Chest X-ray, AP view. Patient: 31 years old, sex M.
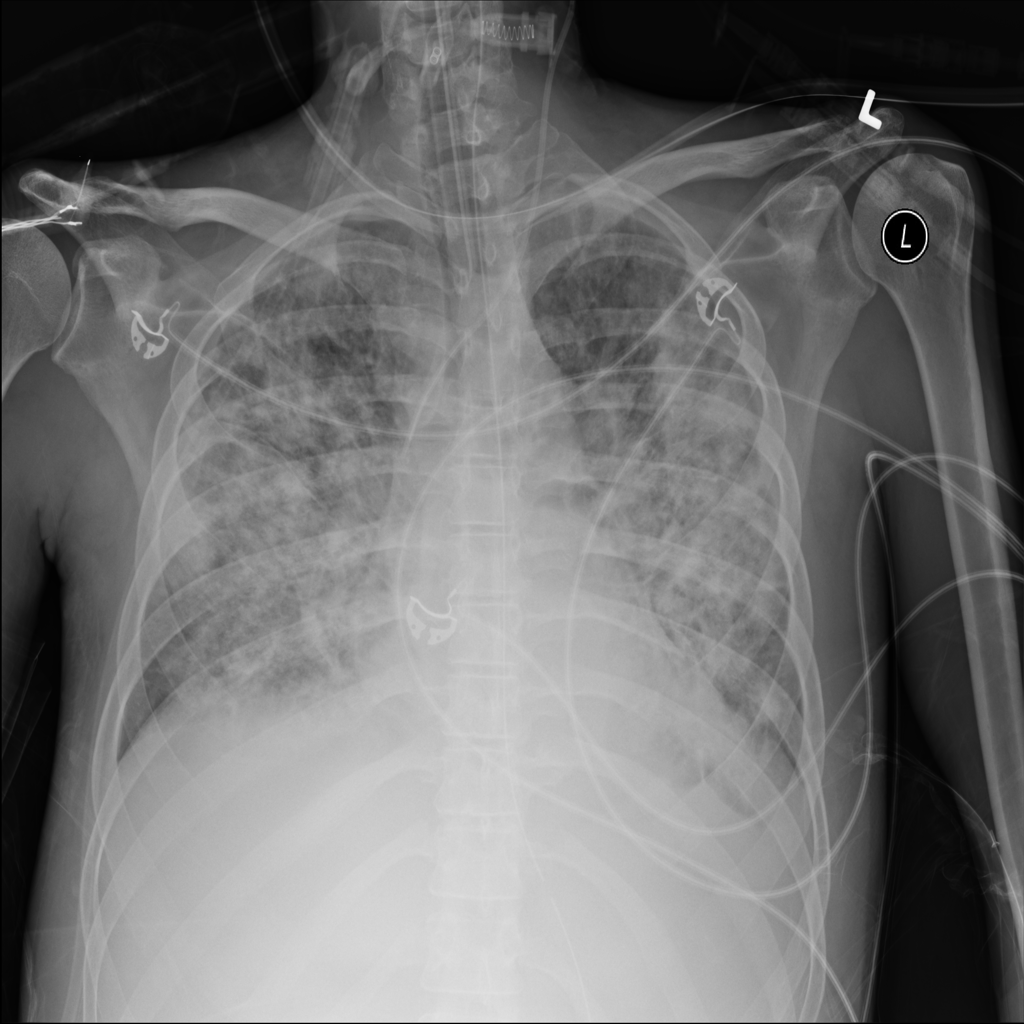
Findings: No Finding